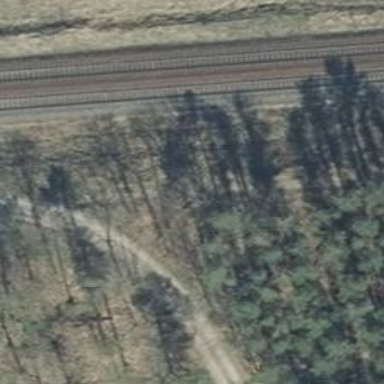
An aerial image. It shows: Gravel track with grade3 tracktype.